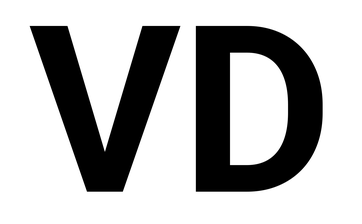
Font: Roboto_Bold